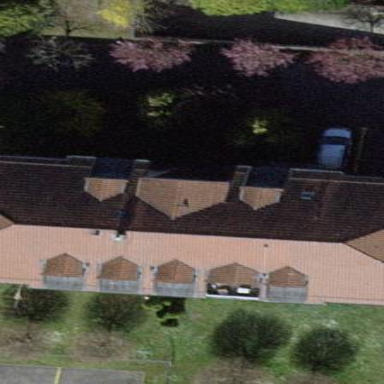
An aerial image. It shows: Building with half-hipped tile roof oriented along the structure.